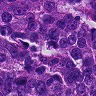
Metastatic tissue present: yes